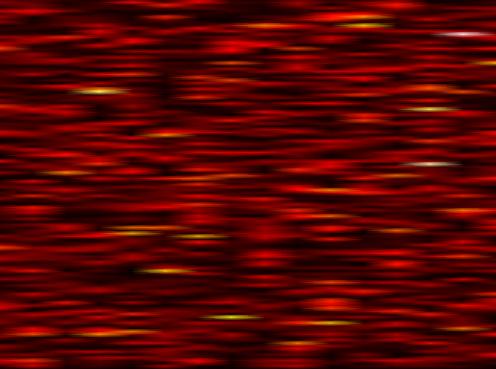
Label: FBMC